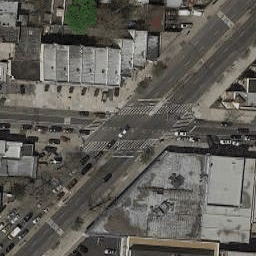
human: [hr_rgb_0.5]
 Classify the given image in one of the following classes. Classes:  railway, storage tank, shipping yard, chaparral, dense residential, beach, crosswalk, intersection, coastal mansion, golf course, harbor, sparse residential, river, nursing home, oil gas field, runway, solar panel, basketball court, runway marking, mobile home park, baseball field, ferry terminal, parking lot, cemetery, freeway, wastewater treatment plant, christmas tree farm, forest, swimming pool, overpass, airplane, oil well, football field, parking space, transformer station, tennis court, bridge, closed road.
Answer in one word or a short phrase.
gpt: intersection